Field crop: tomato
Growth stage: 2
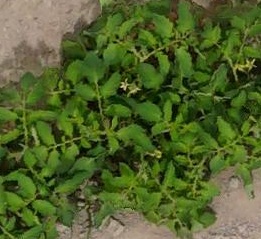
Species: tomato